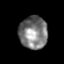
Tissue: prostate
Cell type: Epithelial cells
Senescence score: 0.3597
Nuclear area (px): 906
Mean DAPI intensity: 123.097